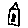
Label: house